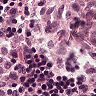
Metastatic tissue present: no